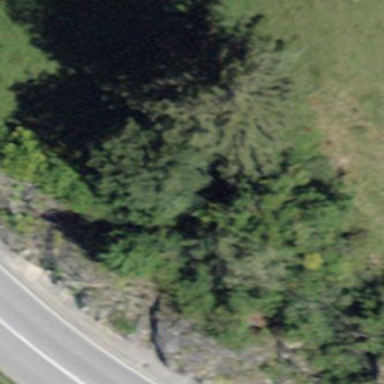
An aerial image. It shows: Mixed forest with various types of leaves.